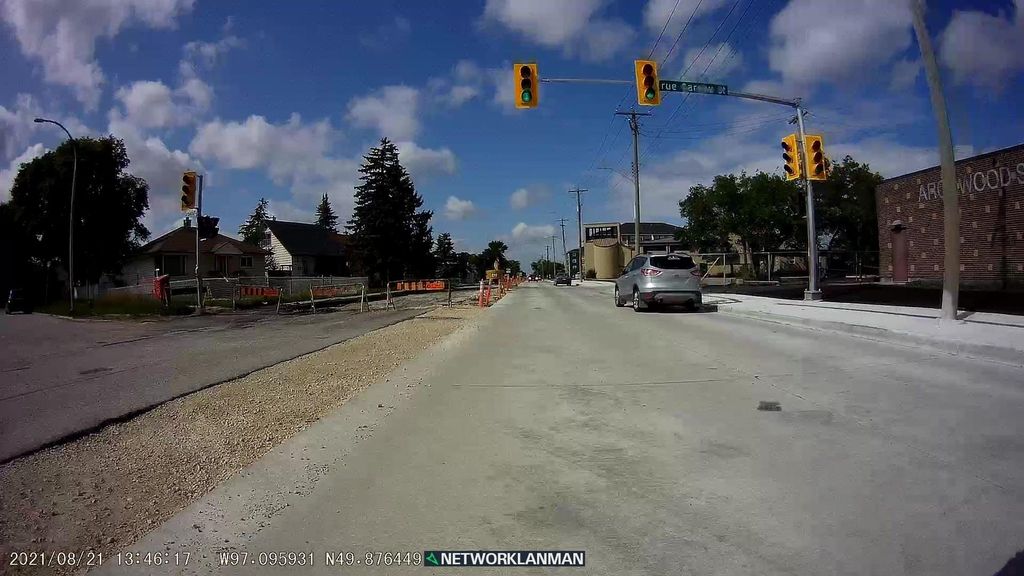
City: winnipeg